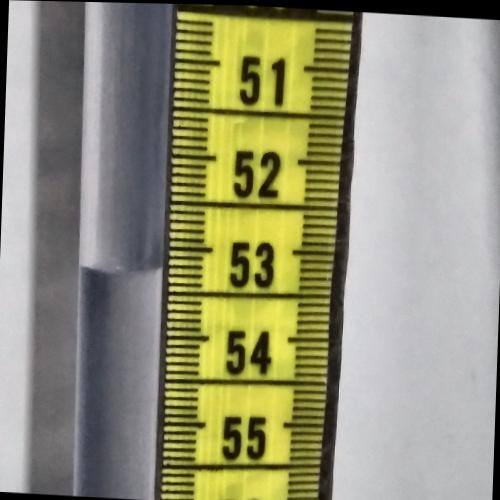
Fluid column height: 53.2 cm